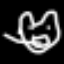
Label: frog